Question: Thanks to Kenneth's answer and suggestions, I did figure out what I needed to do. There's an added layer because this is an ExpressionEngine site, but basically I needed to tell the function that the variable was coming in from the post, like this:
'''
$newItems = $this->EE->input->post('newItems');
$newItems = json_decode($newItems, true);
'''
After following Kenneth's suggestion below, I was able to get the javascript to recognize that I was passing in 'r.newItems'. But my php function doesn't recognize that it's receiving an array. This is the error I'm getting:
'''
PHP Warning: Missing argument 1 for Order::addReorderToCart()
'''
My php function looks like this:
'''
public function addReorderToCart($newItems) {
error_log("newitems");
error_log(print_r($newItems,1)); // this is not printing anything
$_SESSION['order']['items'] = array_merge($_SESSION['order']['items'], $newItems);
$this->EE->app->addToCart();
$rtnArray['success'] = true;
}
'''
What do I need to do to translate the array that's being sent through the jquery so that the php function recognizes it as an array?
I have the following javascript/jquery code that runs as a result of another ajax call:
'''
function ohReorderAjaxReturn(data) {
console.log("ajax return");
console.dir(data);
var r = eval(data);
console.log("r");
console.dir(r);
if(data.unavailableItems instanceof Array && data.unavailableItems.length > 0) {
// there are unavailable items; ask if they want to go ahead
Modal({
title: r.errTitle,
text: r.errMsg, // need to update this to contain correct text including store address and unavailableItems
yellow_button: {
btn_text: "It's OK, continue",
action: function(r){
console.log("r inside function");
console.log(r);
// need ajax call to addReorderToCart
$.post('/site/ajax/order/addReorderToCart', {'newItems': r.newItems},
function(data) {
var ret = eval(data);
if( ret.success == 1 ) {
document.location = '/site/order_summary';
}
else {
alert("error");
}
});
}
},
black_button: {
btn_text: "Cancel"
}
});
}
else {
console.log("not an array");
// there are no unavailable items; add to cart and continue on
}
}
'''
A 'console.log' right inside the 'if(data.unavailableItems instanceof Array && data.unavailableItems.length > 0)' line lets me know that it gets that far. It is popping up the modal, but the 'action' part (which calls another php function via ajax) doesn't seem to be getting the 'newItems' value passed in. Here's a screenshot of Firebug; you can see that the 'console.dir(r)' a few lines inside the function signature returns information for 'newItems'. Why does 'r' become undefined when I try to pass it into the post? And how can I do it, if what I'm doing now is wrong?

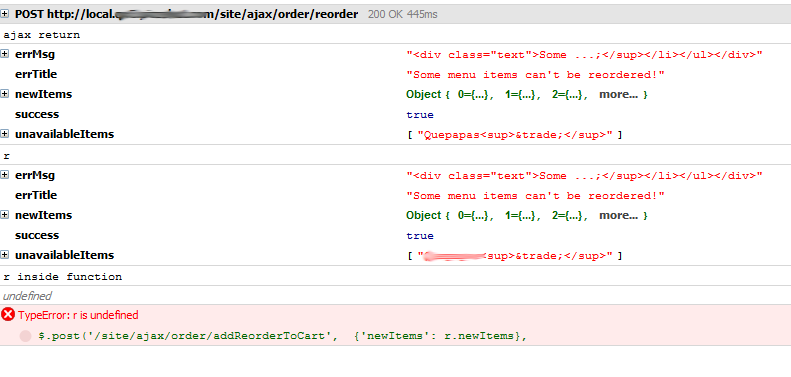
Answer: That's because you define 'r' as a parameter of your function and when the function is called it's not passing a value and thus the parameter is hiding the access to your outer variable. You should remove the parameter and then your outer variable will become visible inside the function again:
'''
** snip **
yellow_button: {
btn_text: "It's OK, continue",
action: function(){ // removed r as a parameter
console.log("r inside function");
console.log(r);
** snip **
'''